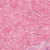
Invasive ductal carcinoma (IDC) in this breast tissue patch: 0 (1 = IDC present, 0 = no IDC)